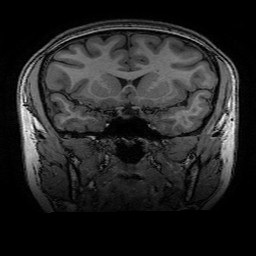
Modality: T1w
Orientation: sagittal
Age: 22
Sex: female
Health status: healthy
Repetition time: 2.53 s
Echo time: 0.0034 s